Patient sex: F
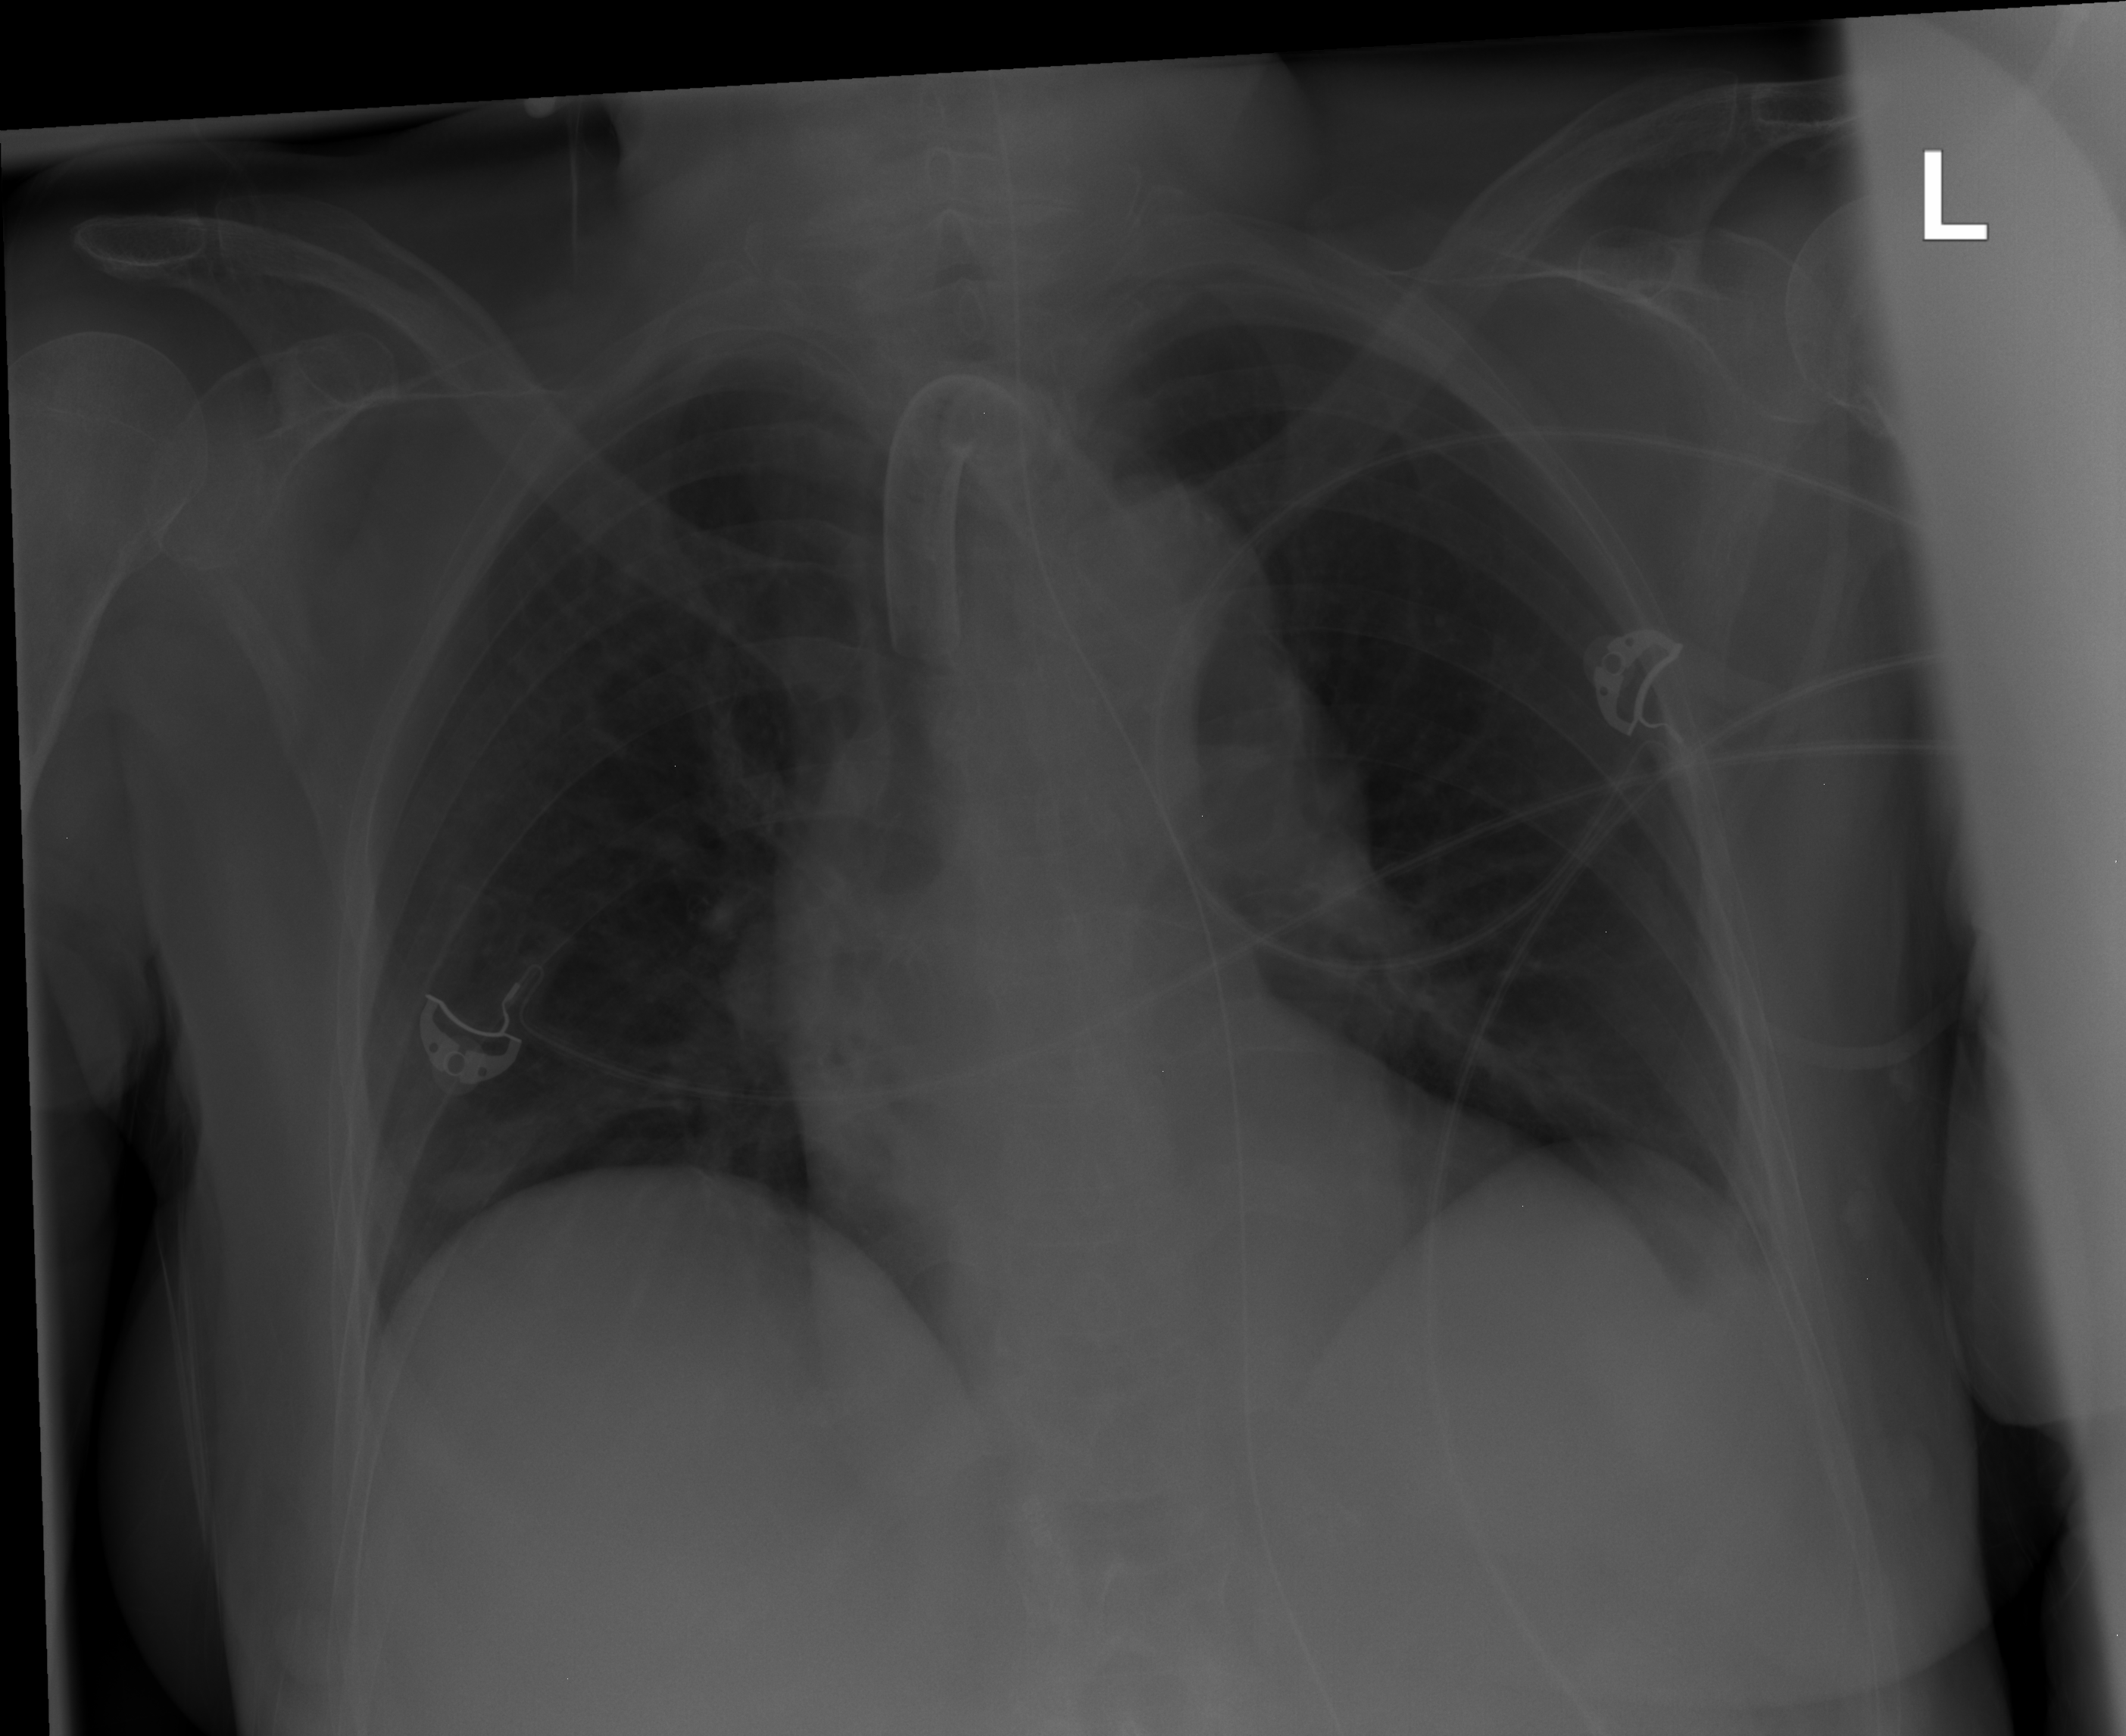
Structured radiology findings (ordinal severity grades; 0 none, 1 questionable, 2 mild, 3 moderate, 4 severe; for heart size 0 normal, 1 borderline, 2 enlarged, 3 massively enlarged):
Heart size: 0
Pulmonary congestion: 0
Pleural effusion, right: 0
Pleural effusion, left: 0
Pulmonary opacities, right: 1
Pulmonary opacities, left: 0
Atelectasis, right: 0
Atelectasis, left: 0